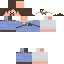
A male human skin with medium skin, wearing brown long hair dressed in a blue hoodie and brown pants, featuring a closed mouth.